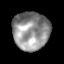
Tissue: lung
Cell type: Epithelial cells
Senescence score: 0.1976
Nuclear area (px): 1359
Mean DAPI intensity: 144.196